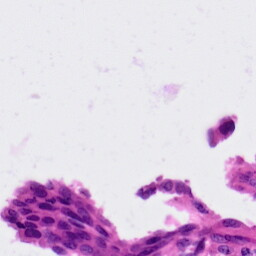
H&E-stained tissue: Ovarian